Interaction volume radius: 10 \u00c5
Interaction volume height: 20 \u00c5
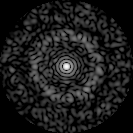
Disorder parameter: 0.8508